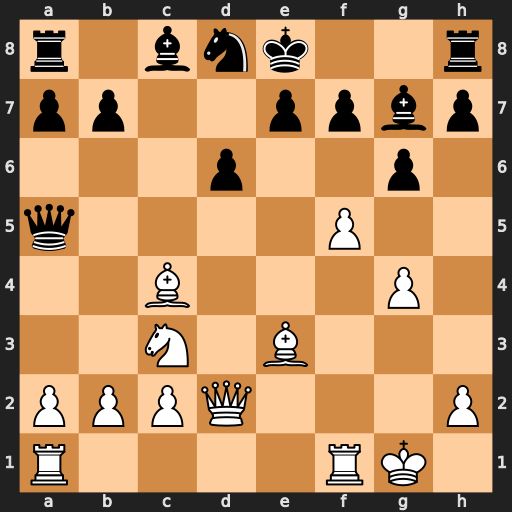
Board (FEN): r1bnk2r/pp2ppbp/3p2p1/q4P2/2B3P1/2N1B3/PPPQ3P/R4RK1
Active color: w
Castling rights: kq
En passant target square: -
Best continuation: f6 Bxf6 Rxf6